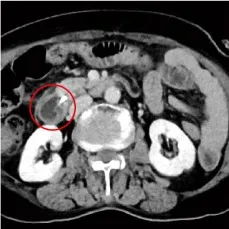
The examination results of Case 1 after 125I implantation. (D) Eight months after 125I seed implantation, tumor disappeared (the red circle).
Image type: radiology (ct)